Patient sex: M
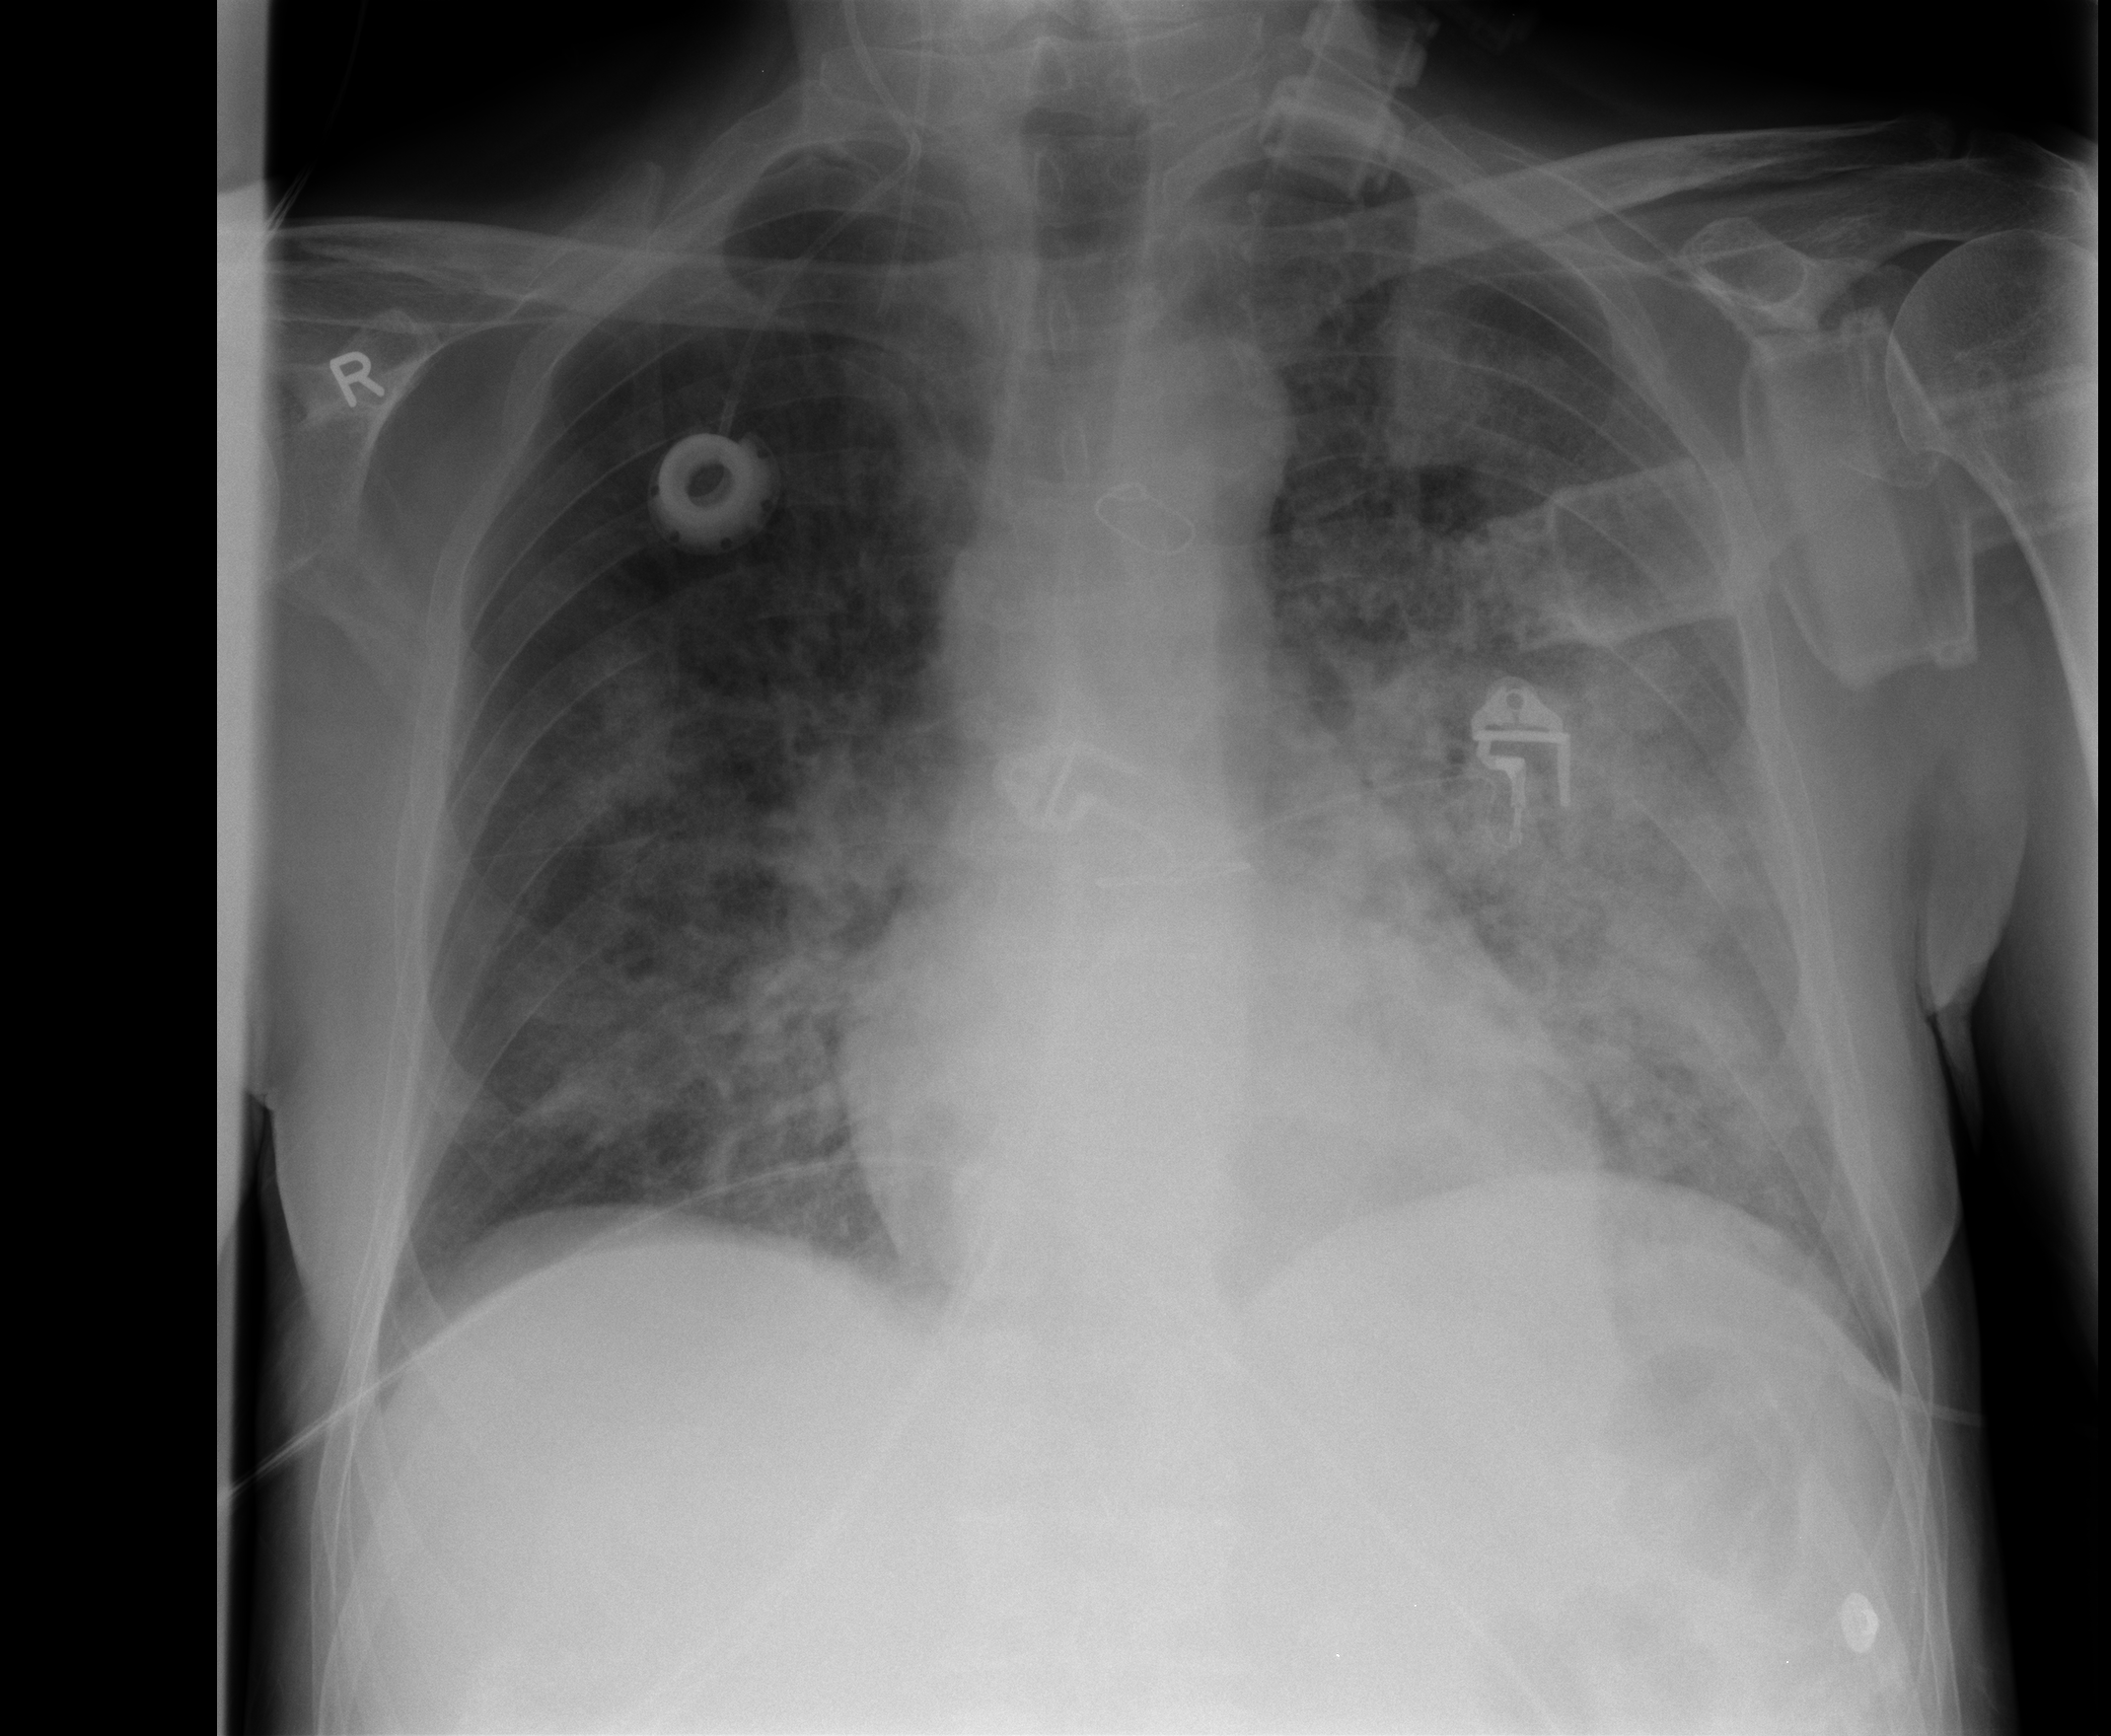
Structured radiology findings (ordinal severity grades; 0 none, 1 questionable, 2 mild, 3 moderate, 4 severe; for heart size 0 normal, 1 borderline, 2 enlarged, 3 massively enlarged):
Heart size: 0
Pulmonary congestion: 0
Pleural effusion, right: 0
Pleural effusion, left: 0
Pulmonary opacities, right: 2
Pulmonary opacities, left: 3
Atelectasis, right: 2
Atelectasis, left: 3